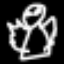
Label: angel